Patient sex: M
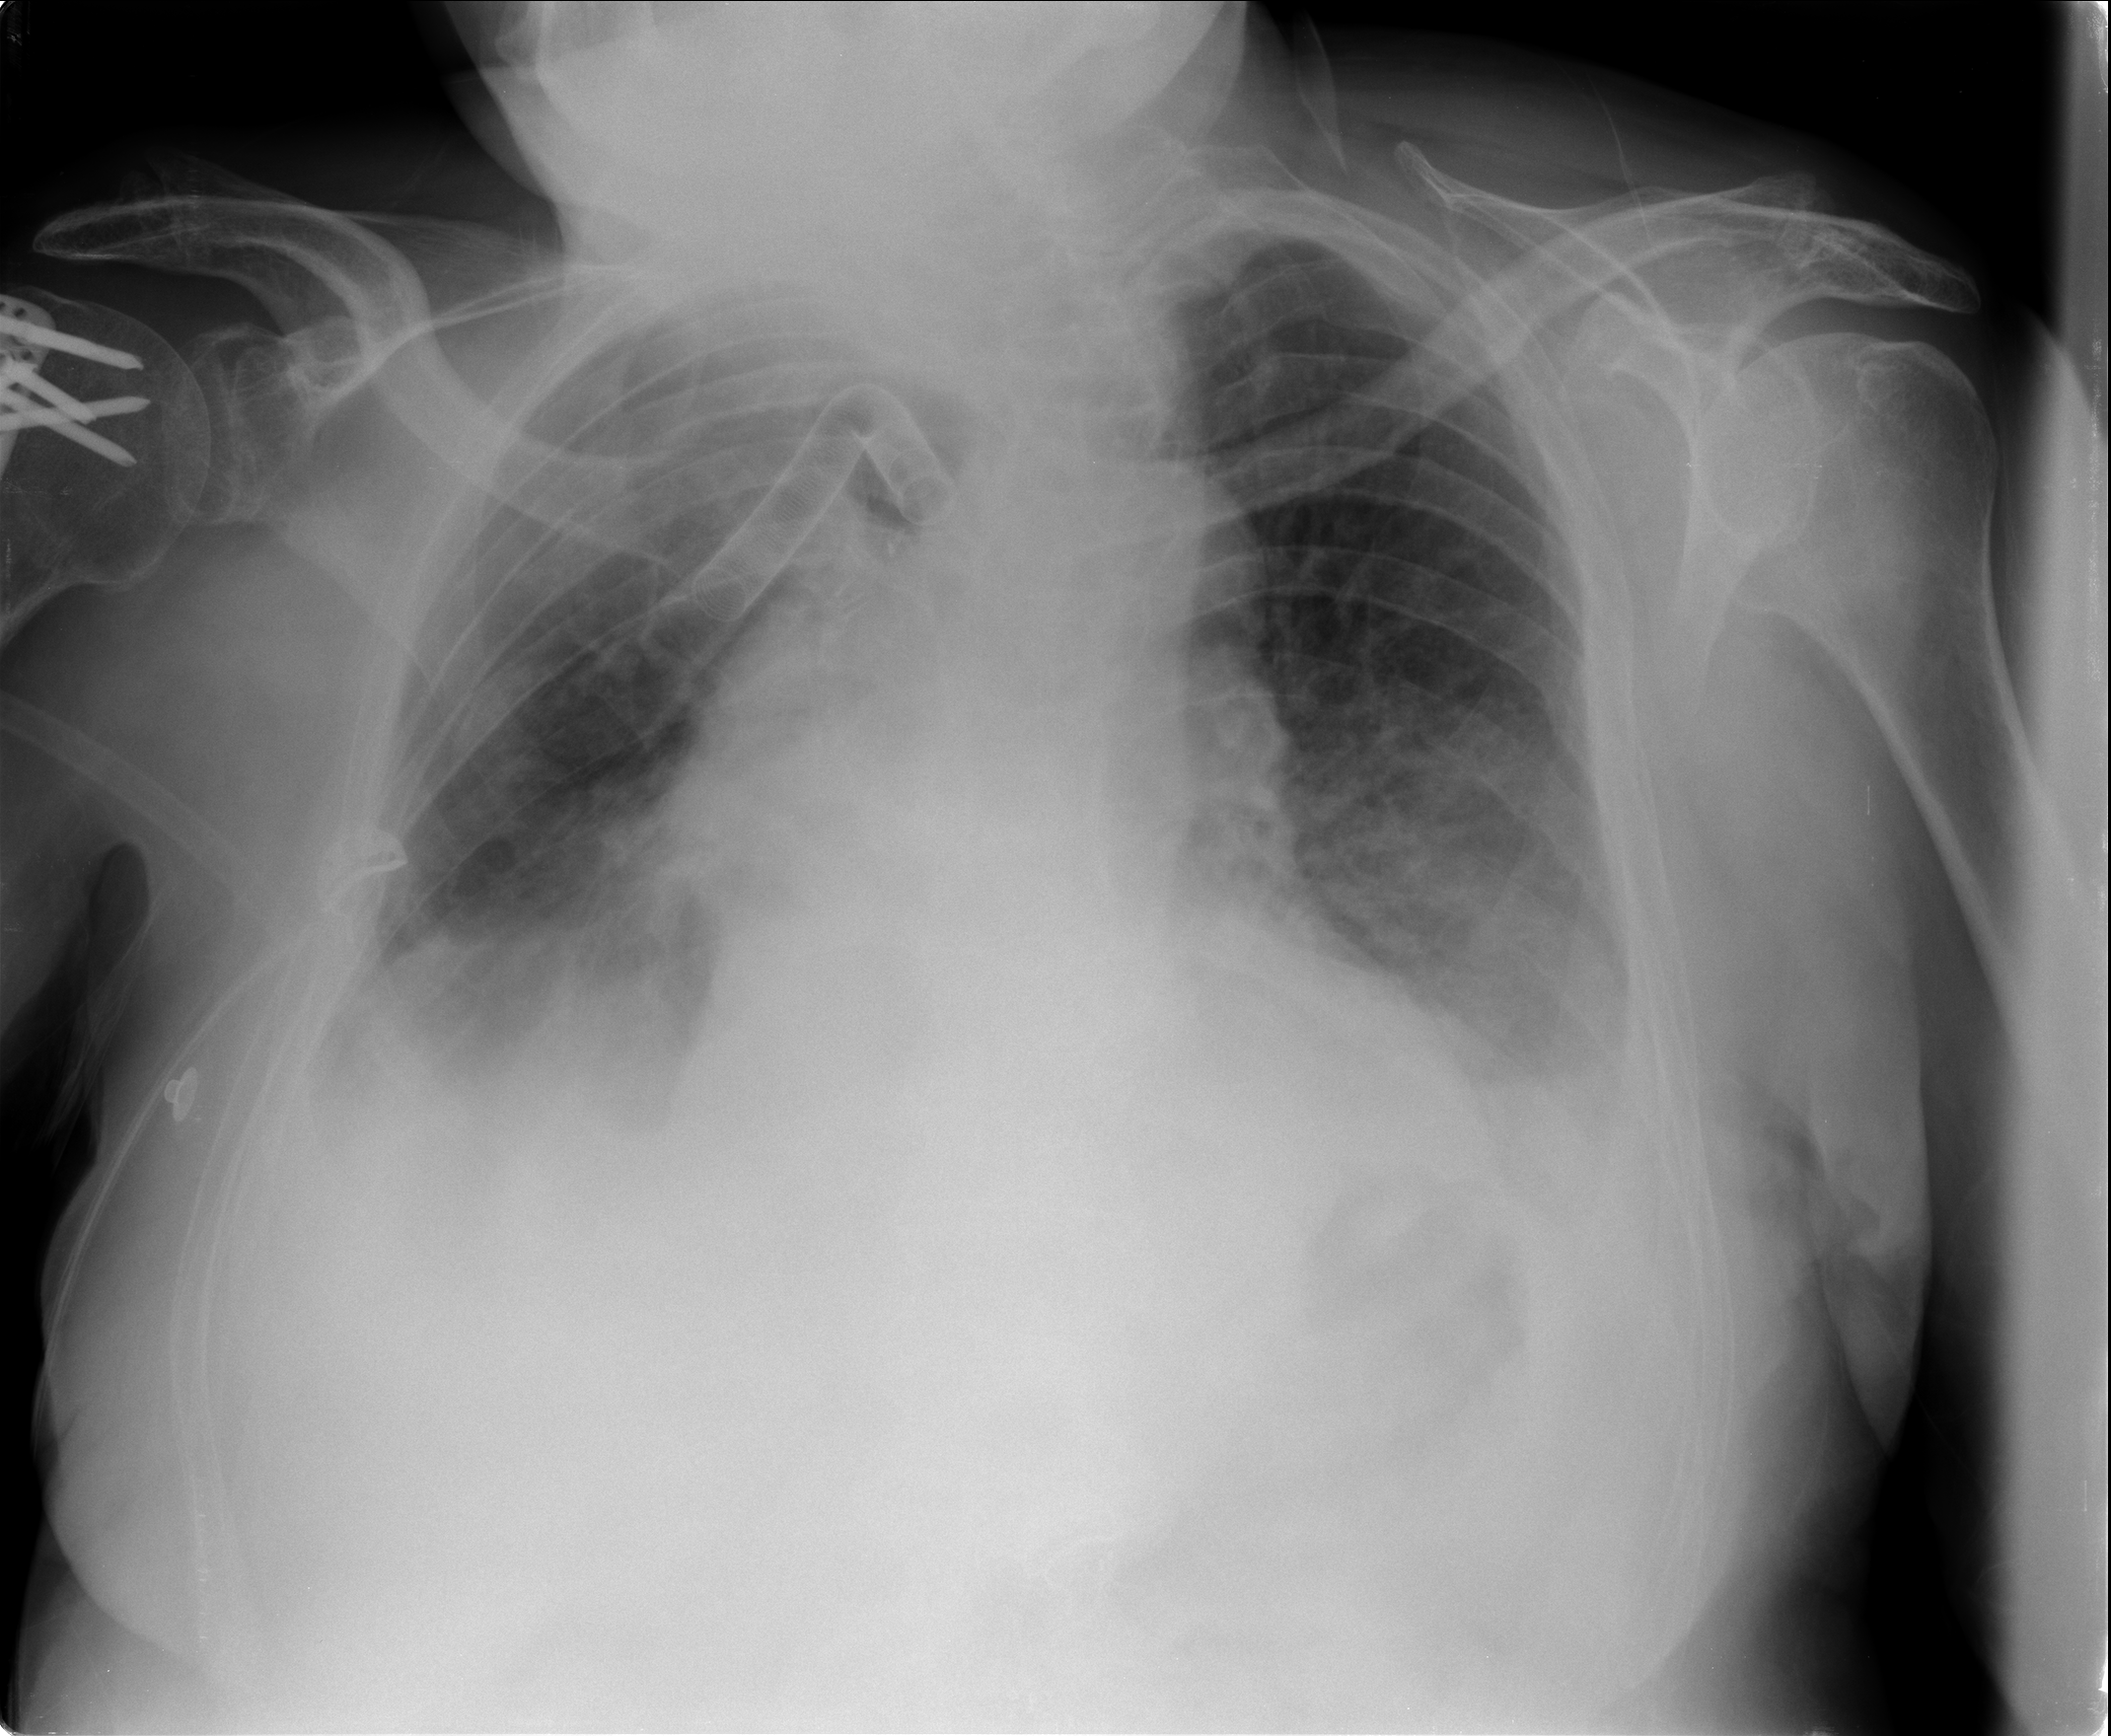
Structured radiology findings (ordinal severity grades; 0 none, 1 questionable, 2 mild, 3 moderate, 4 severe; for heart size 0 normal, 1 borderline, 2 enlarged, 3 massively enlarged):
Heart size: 2
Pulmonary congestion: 2
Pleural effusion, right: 3
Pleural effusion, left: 3
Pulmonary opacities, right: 2
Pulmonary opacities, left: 1
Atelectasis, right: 2
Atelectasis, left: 2